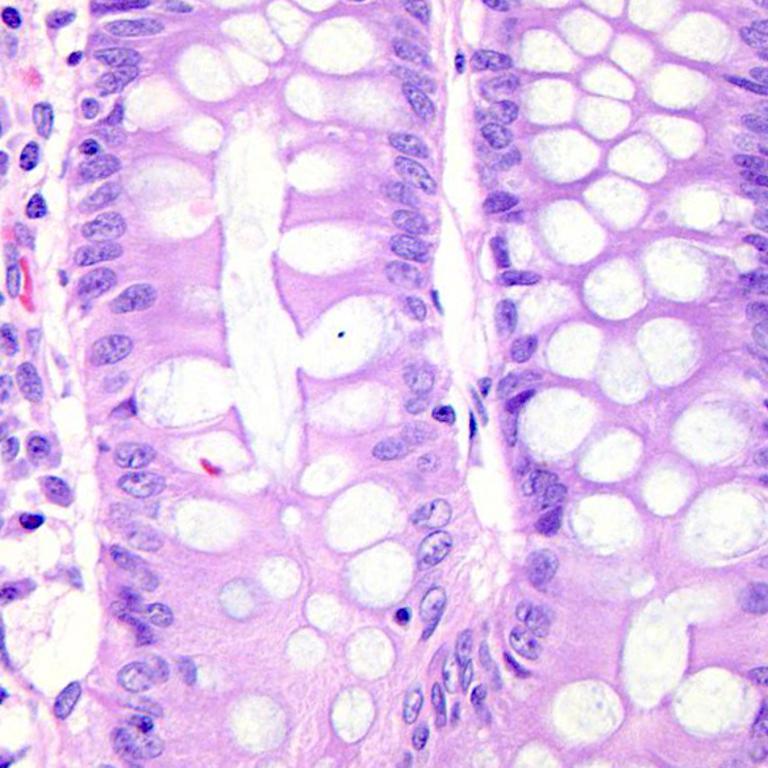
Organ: colon
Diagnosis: benign